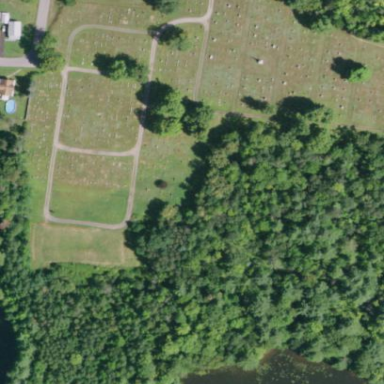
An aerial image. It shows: Cemetery.